Question: I'm creating a / application.
I need to process a response that represents a 'HashMap', like this:
'''
{
"accounts": {
"MediaFire": {
"provider": "MediaFire",
"usedStorage": "779680",
"totalStorage": "<PHONE>"
},
"4Sync": {
"provider": "4Sync",
"usedStorage": "620692",
"totalStorage": "<PHONE>"
}
}
}
'''
I use a pasing function (which I can't control), which returns the parsed JSON response in an object 'result'.
When I try to access the '4Sync' like this:
'''
var usedStorage = result.accounts.4Sync.usedStorage; //doesn't work
'''
it doesn't work, I think ... The same operation with the other object works fine:
'''
var usedStorage = result.accounts.MediaFire.usedStorage; //works
'''
I know the 'result' object contains the object '4Sync', but I can't access it. Here is a screenshot of Chrome's console:

Is there any workaround to solve this?
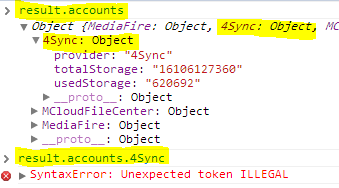
Answer: Use square brackets:
'''
var usedStorage = result.accounts["4Sync"].usedStorage;
'''
Property identifers can begin with a number, but member expressions with the '.' character will only allow valid variable identifiers (since anything else is ambiguous). To get around this, you can use the square bracket syntax, which is equivalent but allows the use of any string.
If you're interested, here is <URL>:
> :
'[' ']'
'.'
Notice how square brackets can contain any expression, but the '.' can only be followed by an <URL>.